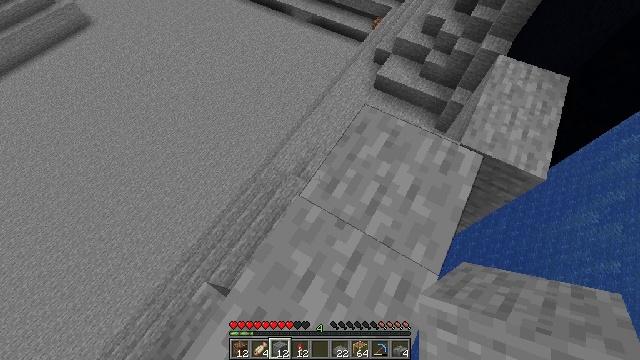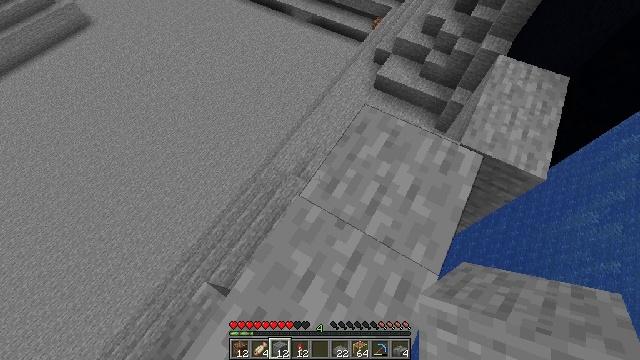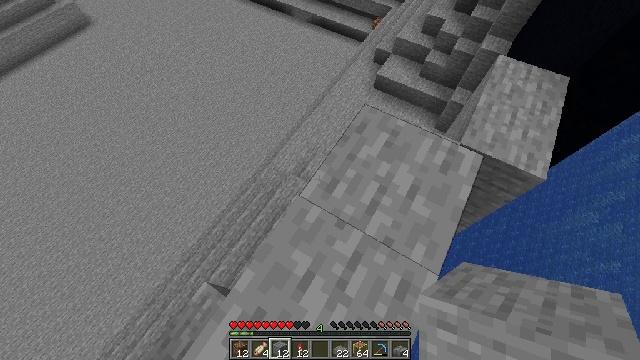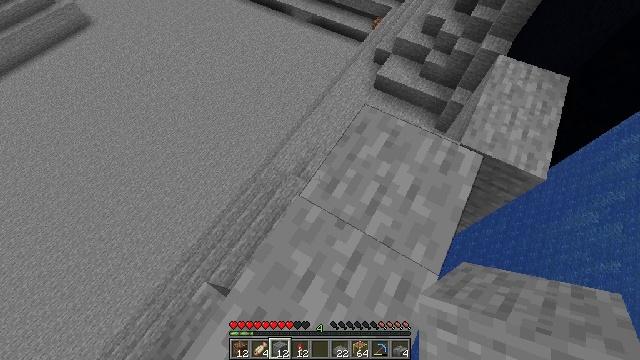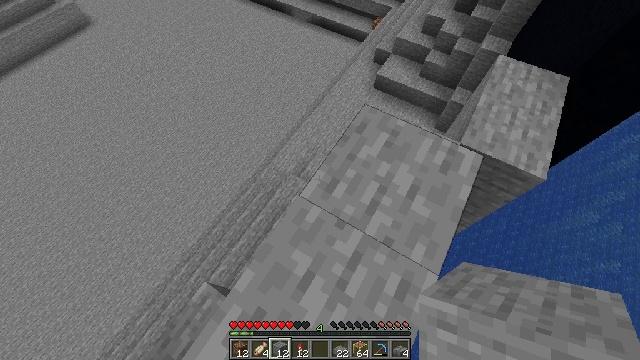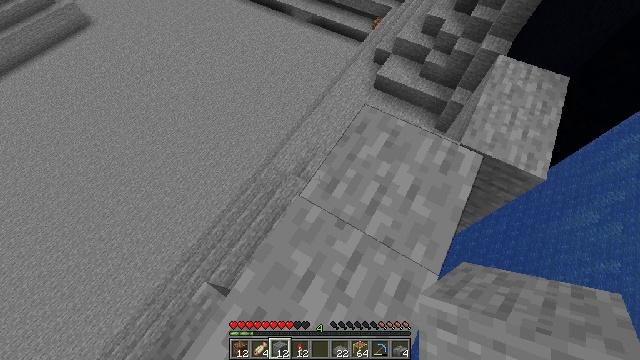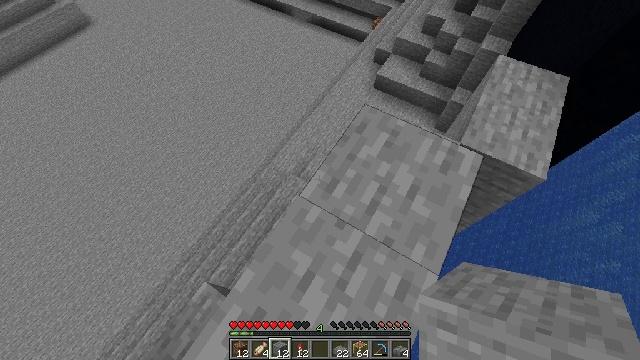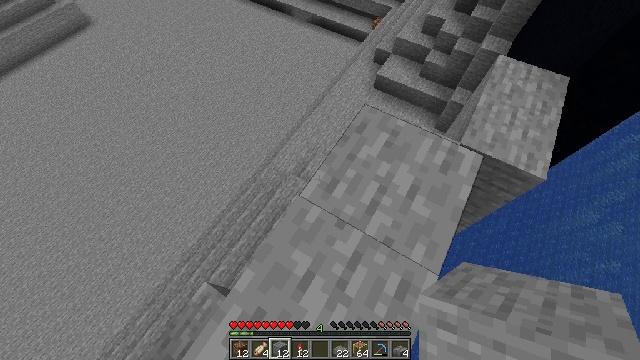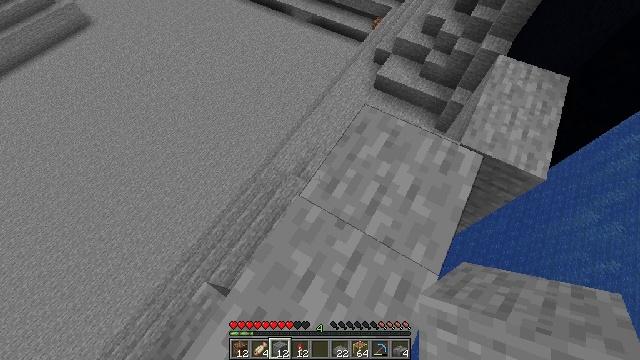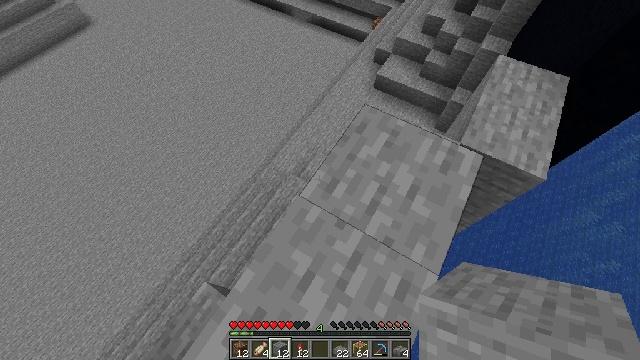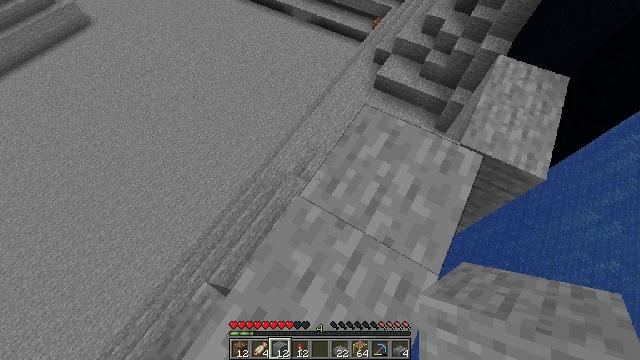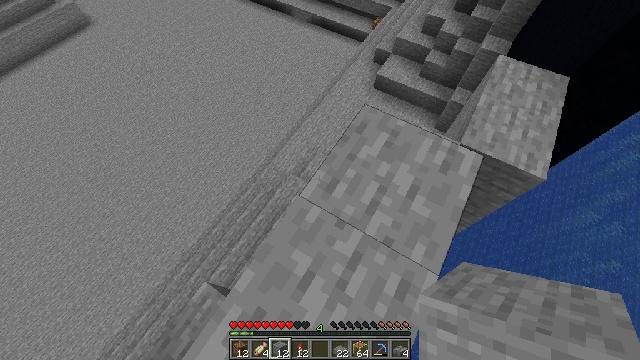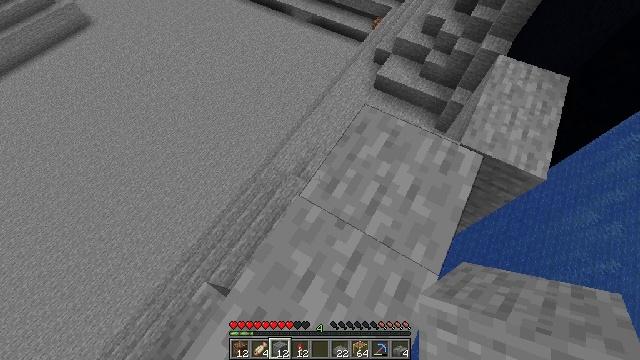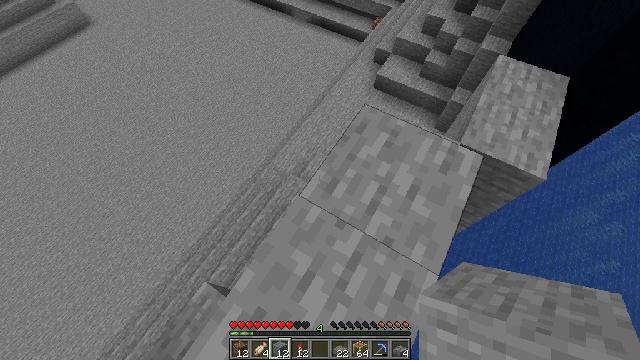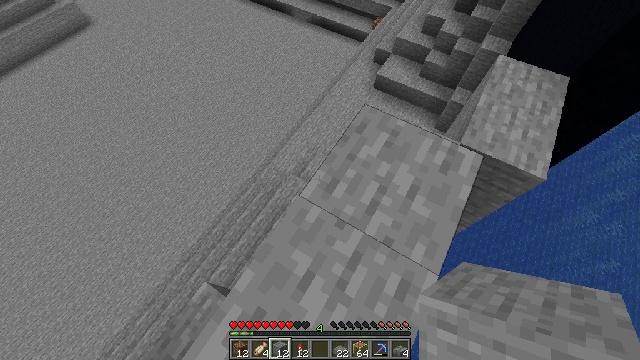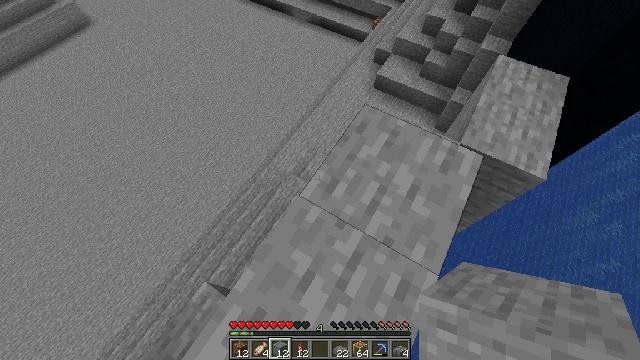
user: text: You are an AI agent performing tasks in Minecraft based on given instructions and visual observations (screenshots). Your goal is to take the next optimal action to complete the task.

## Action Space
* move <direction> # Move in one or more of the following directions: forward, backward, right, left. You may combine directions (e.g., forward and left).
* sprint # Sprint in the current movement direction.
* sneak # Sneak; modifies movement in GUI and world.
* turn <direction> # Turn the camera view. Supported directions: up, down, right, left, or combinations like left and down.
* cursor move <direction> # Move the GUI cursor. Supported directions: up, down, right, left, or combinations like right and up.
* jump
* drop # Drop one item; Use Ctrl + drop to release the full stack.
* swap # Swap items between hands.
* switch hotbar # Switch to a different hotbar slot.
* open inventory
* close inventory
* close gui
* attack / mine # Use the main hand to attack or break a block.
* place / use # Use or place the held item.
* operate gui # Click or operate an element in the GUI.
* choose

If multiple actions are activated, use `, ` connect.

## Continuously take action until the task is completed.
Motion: motion action
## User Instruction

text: Collect the shulker box to move it.
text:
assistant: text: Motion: no_op
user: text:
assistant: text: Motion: no_op
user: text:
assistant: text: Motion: no_op
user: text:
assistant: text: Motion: no_op
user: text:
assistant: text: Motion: no_op
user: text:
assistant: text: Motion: no_op
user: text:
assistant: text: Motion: no_op
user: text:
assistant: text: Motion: no_op
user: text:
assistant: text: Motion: no_op
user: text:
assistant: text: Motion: no_op
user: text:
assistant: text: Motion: no_op
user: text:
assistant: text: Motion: no_op
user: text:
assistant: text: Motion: no_op
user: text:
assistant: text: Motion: no_op
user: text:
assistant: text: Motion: no_op
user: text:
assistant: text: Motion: no_op
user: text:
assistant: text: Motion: no_op
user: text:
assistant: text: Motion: no_op
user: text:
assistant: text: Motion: no_op
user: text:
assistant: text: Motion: no_op
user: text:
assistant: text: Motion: no_op
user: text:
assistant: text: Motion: no_op
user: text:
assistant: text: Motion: no_op
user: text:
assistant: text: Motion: no_op
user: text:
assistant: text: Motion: no_op
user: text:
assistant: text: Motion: no_op
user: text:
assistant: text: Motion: no_op
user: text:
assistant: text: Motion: no_op
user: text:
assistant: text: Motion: no_op
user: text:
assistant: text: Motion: no_op